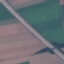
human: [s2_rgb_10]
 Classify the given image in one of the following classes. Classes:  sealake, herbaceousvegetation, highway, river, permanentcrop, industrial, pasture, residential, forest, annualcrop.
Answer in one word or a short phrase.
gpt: Highway